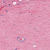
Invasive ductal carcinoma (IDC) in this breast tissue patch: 0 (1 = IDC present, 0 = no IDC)